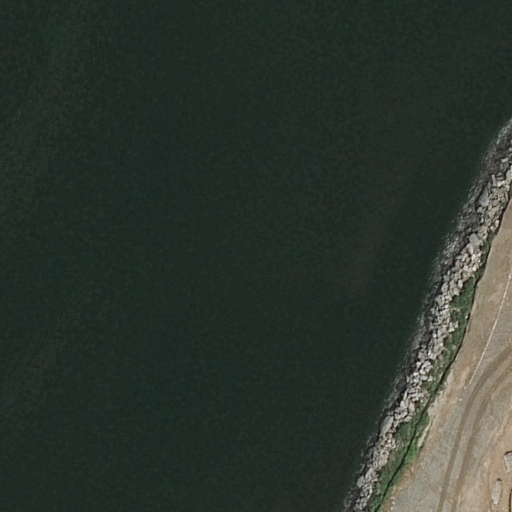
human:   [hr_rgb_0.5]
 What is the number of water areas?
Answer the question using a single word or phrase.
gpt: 2

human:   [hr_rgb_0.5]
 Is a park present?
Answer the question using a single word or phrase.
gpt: yes

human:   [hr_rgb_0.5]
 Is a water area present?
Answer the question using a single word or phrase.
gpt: yes

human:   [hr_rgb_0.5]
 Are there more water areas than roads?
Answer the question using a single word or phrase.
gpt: no

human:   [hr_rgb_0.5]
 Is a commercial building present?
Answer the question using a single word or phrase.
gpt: no

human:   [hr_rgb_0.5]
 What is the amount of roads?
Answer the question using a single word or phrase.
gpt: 3

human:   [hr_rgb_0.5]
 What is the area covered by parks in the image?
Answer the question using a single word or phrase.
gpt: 5568m2

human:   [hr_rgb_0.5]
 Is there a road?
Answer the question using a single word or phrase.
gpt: yes

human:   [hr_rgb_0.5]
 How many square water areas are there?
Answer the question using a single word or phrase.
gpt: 0

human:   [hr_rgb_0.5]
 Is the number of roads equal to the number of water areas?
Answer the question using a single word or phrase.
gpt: no

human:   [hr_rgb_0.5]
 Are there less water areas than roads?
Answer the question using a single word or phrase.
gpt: yes

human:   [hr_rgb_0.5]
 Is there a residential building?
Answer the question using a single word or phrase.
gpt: no

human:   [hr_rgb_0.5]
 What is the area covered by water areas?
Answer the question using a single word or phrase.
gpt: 9601m2

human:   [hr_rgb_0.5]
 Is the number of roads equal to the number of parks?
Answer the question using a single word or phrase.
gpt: no

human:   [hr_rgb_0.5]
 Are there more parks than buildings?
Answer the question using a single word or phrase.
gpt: yes

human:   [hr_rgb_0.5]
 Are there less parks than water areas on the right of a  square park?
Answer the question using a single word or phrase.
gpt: no

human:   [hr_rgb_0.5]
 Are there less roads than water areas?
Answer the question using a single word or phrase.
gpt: no

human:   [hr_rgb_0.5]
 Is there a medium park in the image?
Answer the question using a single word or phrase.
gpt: no

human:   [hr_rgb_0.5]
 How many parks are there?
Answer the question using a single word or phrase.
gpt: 1

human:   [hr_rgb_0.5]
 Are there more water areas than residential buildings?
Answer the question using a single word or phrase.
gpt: yes

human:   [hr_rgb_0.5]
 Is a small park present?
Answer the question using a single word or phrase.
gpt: no

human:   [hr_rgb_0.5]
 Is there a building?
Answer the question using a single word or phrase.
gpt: no

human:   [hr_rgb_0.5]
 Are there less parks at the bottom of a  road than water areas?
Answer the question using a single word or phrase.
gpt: yes

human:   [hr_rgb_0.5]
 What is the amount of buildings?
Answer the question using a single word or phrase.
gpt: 0

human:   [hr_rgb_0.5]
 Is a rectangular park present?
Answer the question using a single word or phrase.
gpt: yes

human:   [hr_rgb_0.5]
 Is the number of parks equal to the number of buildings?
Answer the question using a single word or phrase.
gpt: no

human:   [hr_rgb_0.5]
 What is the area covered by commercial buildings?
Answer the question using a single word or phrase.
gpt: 0m2

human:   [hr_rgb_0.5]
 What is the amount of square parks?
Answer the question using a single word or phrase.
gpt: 0

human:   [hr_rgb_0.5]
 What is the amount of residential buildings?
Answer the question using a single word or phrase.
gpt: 0

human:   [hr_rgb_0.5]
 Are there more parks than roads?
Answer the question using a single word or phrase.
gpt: no

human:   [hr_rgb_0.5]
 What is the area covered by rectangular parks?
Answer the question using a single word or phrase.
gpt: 5568m2

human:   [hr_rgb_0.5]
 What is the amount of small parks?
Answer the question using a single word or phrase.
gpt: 0

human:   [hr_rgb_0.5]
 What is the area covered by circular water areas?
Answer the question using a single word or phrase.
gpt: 0m2

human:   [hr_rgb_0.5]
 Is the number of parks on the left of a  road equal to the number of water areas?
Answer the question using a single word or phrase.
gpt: no

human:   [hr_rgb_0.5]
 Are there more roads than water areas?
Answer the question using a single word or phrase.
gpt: yes

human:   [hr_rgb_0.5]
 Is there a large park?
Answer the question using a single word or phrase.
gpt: yes

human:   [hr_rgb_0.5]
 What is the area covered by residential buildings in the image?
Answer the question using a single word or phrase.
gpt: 0m2

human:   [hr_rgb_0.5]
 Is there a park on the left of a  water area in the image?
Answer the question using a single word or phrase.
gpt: no

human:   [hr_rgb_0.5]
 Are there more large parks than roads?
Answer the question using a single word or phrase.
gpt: no

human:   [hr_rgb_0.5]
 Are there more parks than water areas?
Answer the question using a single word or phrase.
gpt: no

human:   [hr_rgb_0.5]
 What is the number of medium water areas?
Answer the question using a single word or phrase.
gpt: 0

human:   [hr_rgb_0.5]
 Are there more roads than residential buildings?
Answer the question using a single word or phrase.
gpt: yes

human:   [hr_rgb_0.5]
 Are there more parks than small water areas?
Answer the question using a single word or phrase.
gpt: no

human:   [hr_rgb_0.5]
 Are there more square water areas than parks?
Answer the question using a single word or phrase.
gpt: no

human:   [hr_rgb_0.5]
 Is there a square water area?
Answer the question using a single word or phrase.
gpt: no

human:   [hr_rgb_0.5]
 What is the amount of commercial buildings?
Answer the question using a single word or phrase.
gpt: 0

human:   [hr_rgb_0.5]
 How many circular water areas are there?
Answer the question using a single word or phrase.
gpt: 0

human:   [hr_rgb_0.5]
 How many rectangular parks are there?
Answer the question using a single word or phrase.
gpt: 1

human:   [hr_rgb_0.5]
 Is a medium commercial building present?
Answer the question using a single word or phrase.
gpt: no

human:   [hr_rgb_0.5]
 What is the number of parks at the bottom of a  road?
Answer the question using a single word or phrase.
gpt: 1

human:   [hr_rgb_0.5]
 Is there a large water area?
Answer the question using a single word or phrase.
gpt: yes

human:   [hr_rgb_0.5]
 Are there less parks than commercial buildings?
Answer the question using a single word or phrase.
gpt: no

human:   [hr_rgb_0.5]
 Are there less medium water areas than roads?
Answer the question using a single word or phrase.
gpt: yes

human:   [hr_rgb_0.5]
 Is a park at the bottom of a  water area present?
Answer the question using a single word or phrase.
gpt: yes

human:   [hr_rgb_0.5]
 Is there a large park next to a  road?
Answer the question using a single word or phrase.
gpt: yes

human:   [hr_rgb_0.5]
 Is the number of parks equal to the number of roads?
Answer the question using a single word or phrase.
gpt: no

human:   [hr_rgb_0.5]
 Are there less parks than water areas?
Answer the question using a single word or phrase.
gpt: yes

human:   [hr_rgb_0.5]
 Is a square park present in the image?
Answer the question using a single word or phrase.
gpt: no

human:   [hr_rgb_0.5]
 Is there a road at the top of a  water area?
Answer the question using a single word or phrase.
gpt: no

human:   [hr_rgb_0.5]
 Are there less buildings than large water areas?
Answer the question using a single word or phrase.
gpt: yes

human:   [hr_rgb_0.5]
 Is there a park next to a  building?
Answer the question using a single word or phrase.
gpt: no

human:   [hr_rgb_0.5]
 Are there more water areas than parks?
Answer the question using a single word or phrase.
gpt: yes

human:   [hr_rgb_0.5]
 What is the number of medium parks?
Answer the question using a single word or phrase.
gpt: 0

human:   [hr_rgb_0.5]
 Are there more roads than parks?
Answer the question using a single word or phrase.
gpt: yes